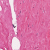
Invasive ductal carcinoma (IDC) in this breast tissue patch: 0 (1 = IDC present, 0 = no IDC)